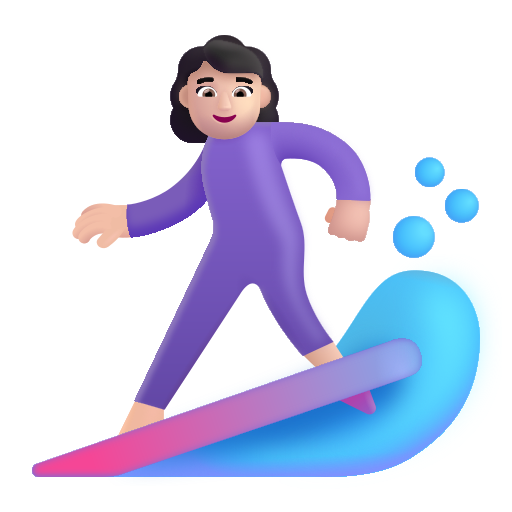
woman surfing color light